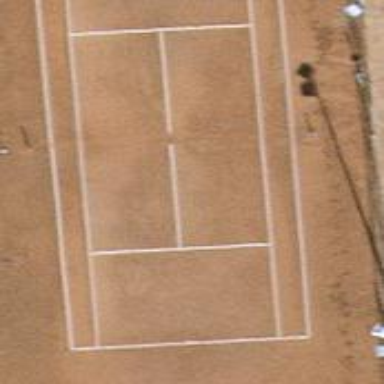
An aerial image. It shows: Tennis court in leisure pitch.